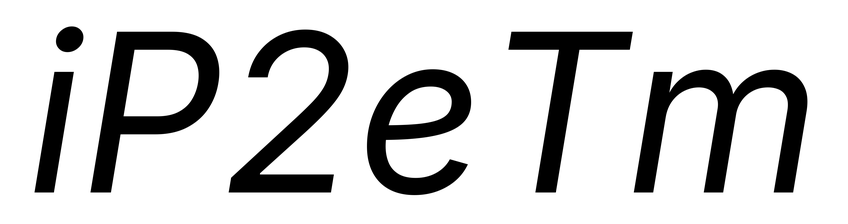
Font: Inter-Italic_Italic